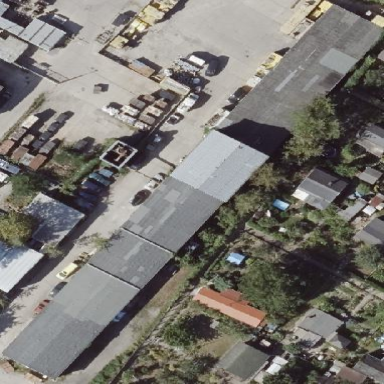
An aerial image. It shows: Industrial building.